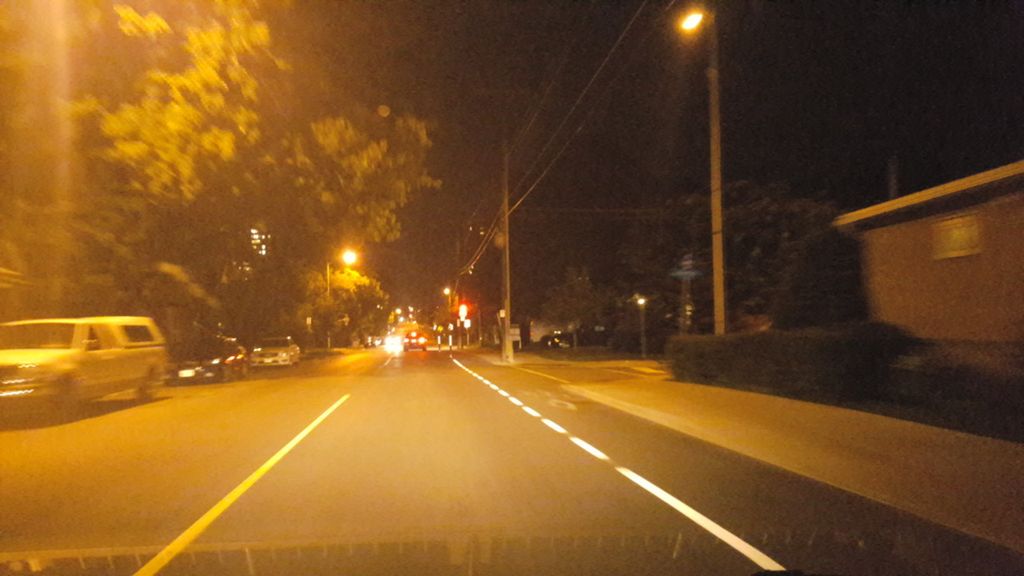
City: ottawa-gatineau